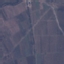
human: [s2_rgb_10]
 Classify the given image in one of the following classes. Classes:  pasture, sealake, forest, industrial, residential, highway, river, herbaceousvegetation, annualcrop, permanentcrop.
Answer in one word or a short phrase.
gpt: PermanentCrop